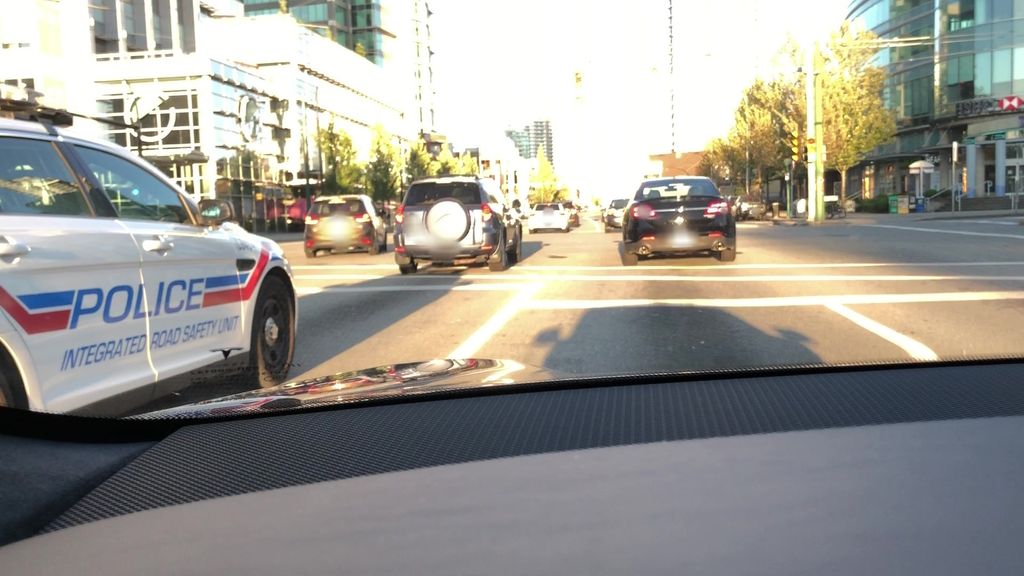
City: vancouver